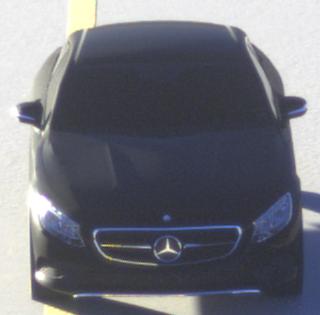
Make: Mercedes-Benz
Model: S 400 Coupé
Detailed model: S-Class (217) Coupé
Model produced from: 2015/10
Model produced until: 2017/09
Doors: 2
Color: black
Road condition: dry road
Daytime: sunrise or sunset
Contrast: low contrast